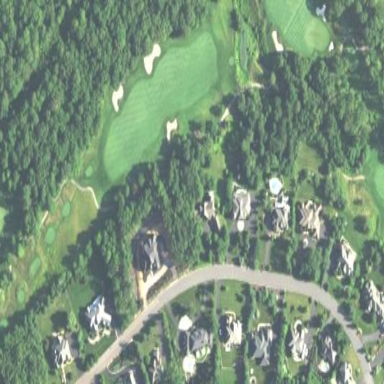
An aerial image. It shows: Grassy area designated as golf fairway.